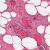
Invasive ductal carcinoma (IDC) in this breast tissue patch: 0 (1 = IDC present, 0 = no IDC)